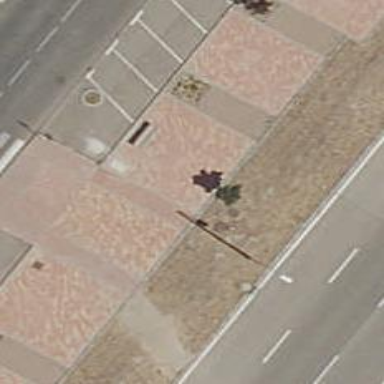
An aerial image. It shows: Sidewalk.